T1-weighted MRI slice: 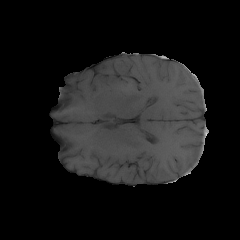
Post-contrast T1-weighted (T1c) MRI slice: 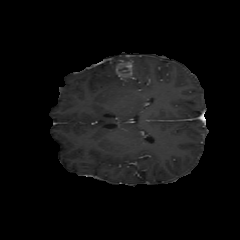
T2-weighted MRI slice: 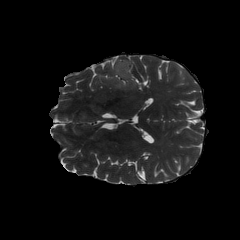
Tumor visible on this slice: yes